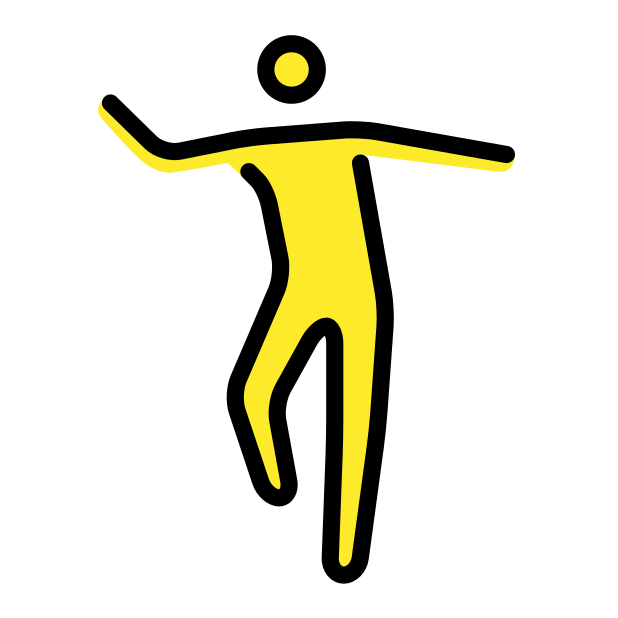
man dancing